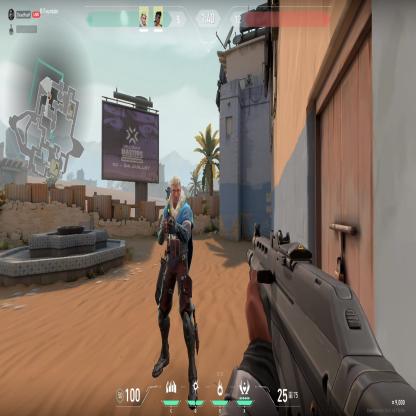
Label: teammate